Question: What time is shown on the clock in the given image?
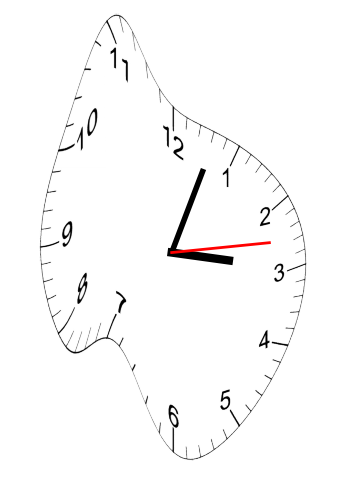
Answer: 03:03:13